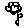
Label: flower